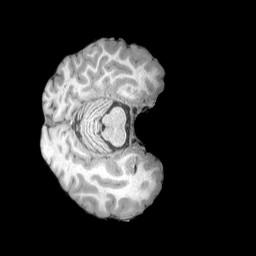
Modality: T1w
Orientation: axial
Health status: healthy